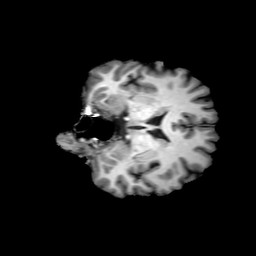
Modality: T1w
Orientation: coronal
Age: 42
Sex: male
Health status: ill